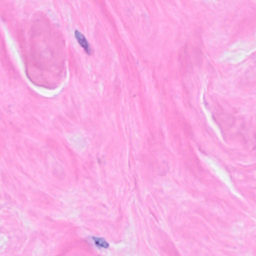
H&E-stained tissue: Breast